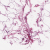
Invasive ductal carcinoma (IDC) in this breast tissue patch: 0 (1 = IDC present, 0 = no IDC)